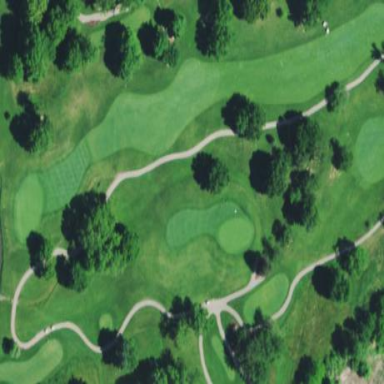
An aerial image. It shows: Golf fairway surrounded by grass.